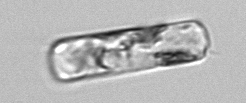
Label: Guinardia_delicatula